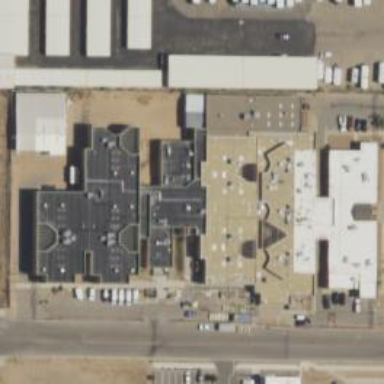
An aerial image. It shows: Prison.